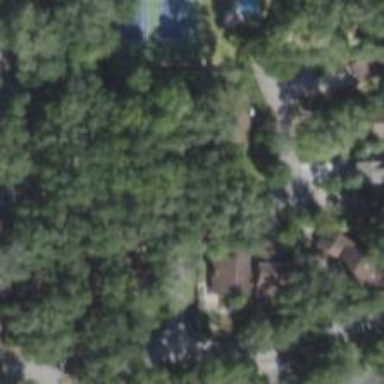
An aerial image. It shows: This residential area consists of single-family homes.